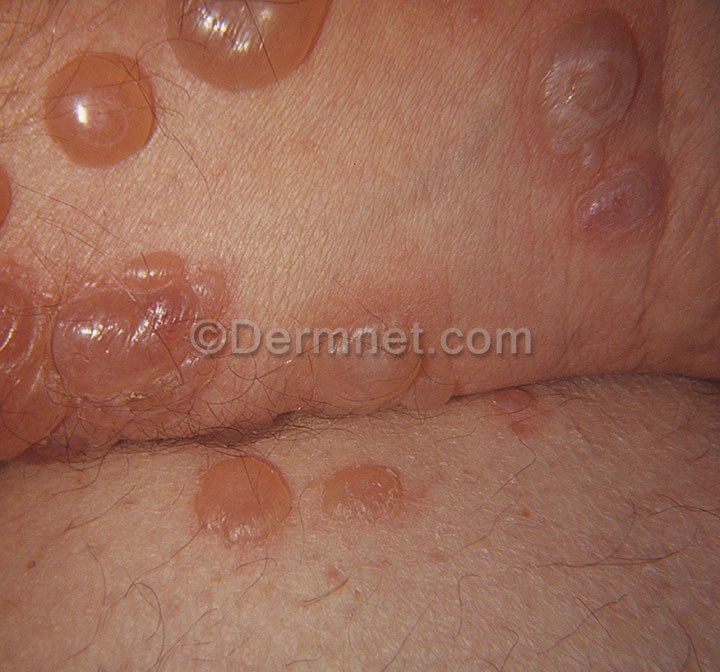
Disease: Bullous Disease Photos